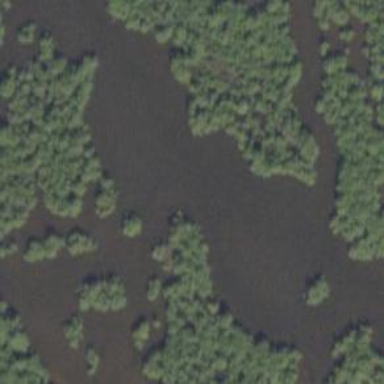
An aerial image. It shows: Wetland area.